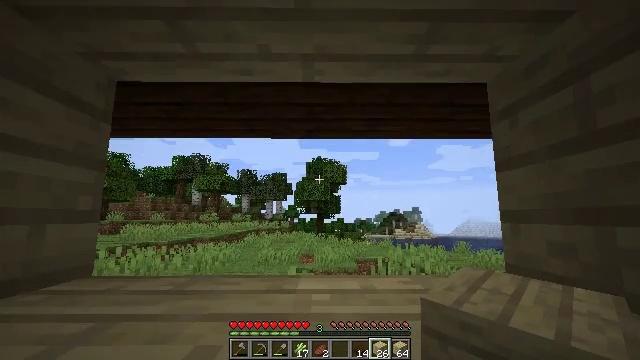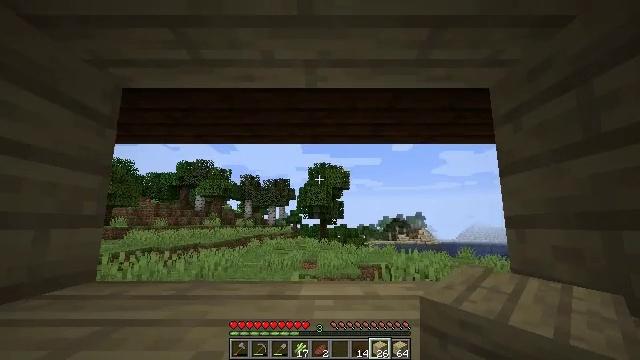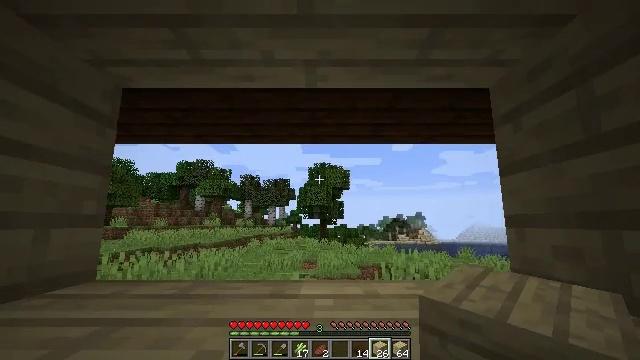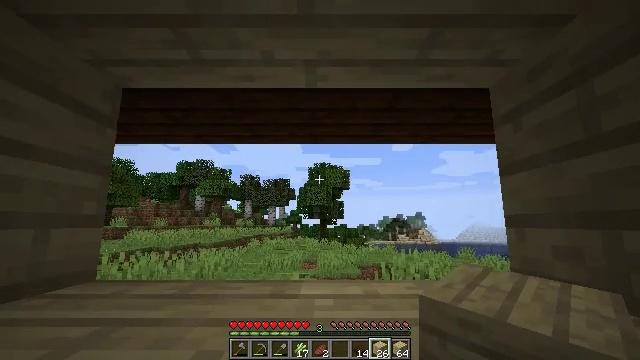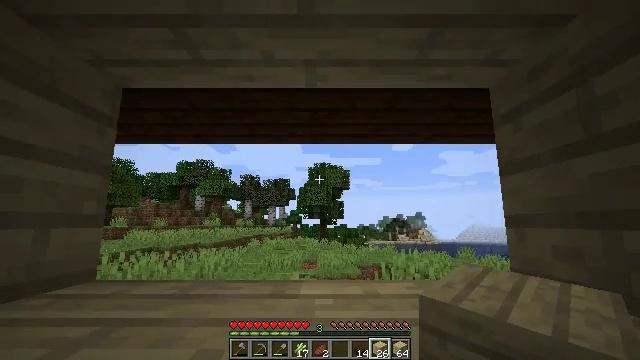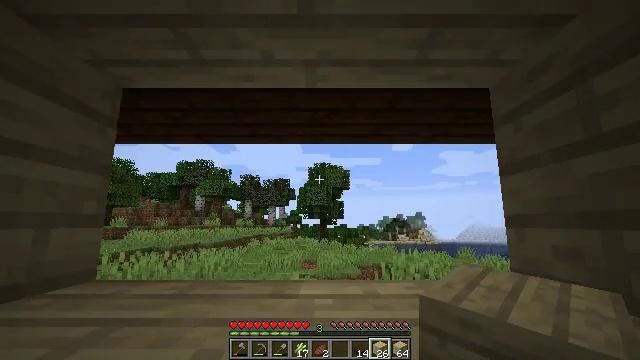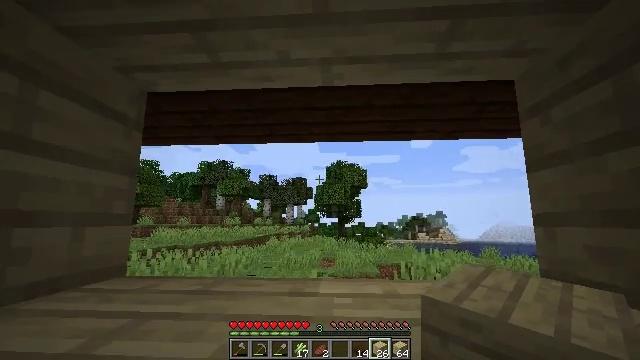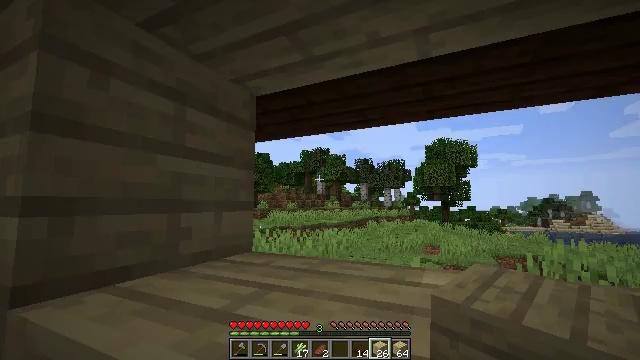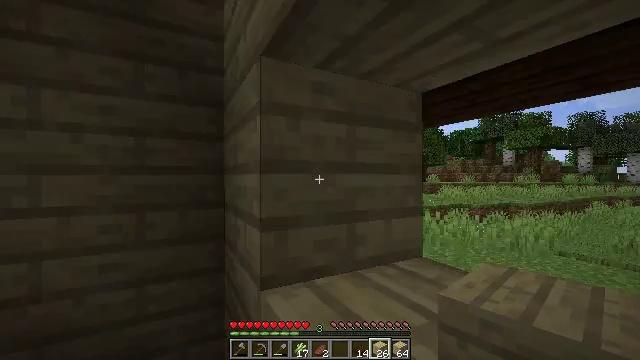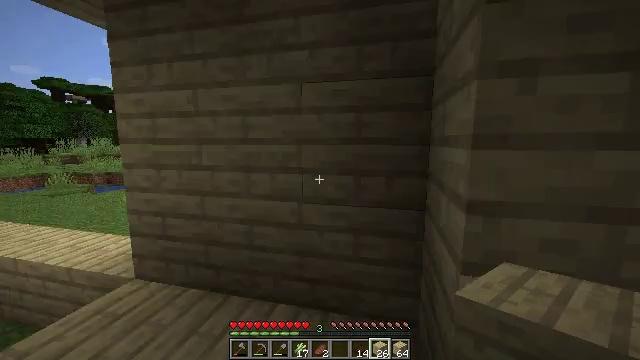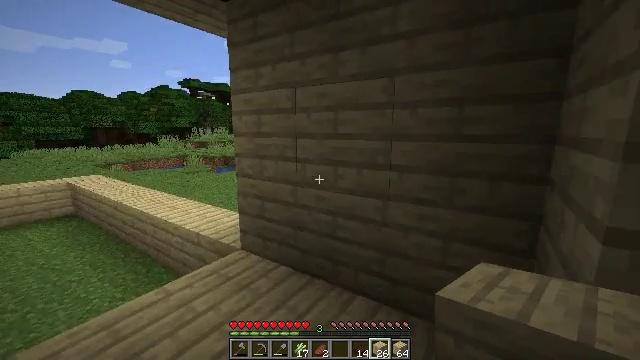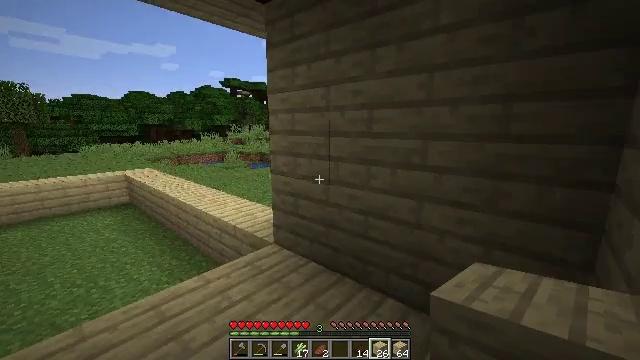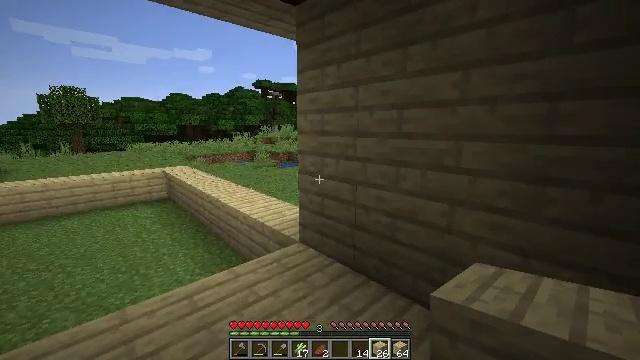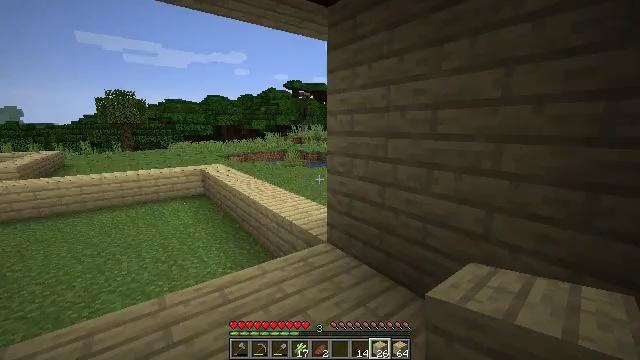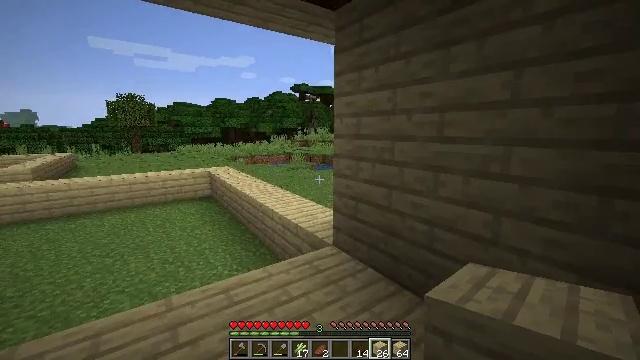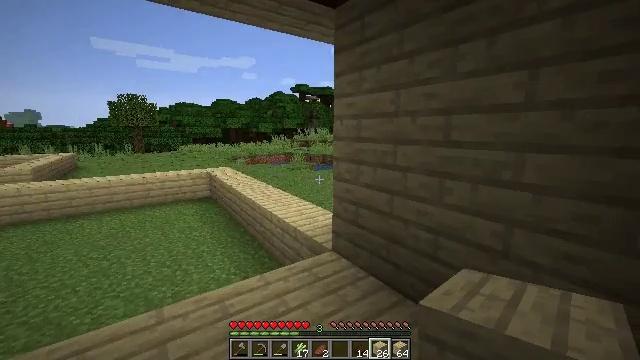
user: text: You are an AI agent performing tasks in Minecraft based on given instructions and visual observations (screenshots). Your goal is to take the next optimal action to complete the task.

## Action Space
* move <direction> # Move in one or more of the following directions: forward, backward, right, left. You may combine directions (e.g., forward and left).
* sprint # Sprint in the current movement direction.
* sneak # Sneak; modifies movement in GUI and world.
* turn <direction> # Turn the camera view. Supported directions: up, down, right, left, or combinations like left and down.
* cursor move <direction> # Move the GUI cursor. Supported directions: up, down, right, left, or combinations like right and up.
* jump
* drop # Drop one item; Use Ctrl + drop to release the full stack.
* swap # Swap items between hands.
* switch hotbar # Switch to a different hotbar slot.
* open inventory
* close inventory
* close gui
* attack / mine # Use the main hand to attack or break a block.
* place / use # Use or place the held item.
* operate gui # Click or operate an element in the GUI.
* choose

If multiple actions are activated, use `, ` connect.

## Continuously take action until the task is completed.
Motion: motion action
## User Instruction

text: Use a tool to break the dark oak slab.
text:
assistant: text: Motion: move forward, sneak, turn up
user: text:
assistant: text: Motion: move forward, sneak
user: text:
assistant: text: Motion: move forward, sneak
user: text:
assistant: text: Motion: move forward, sneak
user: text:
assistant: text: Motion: sneak
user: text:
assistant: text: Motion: turn left
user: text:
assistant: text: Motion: turn left and down
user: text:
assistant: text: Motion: turn left and down
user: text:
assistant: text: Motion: turn left and down
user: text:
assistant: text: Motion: turn left and down
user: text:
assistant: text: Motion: turn left
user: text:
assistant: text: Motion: turn left
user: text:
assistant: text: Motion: turn left
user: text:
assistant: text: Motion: move forward, sprint, turn left
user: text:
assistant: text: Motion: move forward, sprint
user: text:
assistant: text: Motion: move forward, sprint
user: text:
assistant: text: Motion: move forward, sprint, turn left
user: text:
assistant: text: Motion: move forward, sprint, turn left and down
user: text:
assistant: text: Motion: move forward, sprint, turn left and down
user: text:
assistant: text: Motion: move forward, sprint, turn left
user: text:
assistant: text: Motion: move forward, sprint, turn left
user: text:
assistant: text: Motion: move forward, sprint, turn left and up
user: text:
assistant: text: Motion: move forward, sprint, turn up
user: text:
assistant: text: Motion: move forward, sprint
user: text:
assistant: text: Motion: move forward, sprint
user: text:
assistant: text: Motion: move forward, sprint
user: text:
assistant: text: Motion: move forward, sprint
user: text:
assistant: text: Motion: move forward, sprint
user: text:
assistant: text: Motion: move forward, sprint, turn right
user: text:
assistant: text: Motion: move forward, sprint, turn right